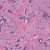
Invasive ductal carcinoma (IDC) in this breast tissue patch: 1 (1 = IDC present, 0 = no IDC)